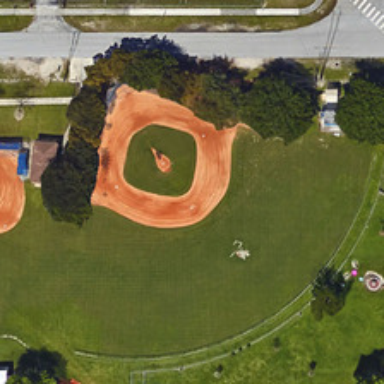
A baseball field is near a road and some green trees .